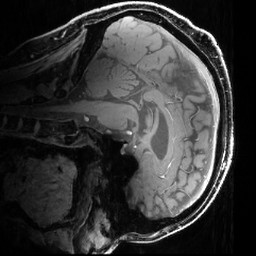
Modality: T1w
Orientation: sagittal
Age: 33
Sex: male
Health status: healthy
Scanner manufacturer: siemens
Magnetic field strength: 7 T
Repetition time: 4.3 s
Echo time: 0.00227 s